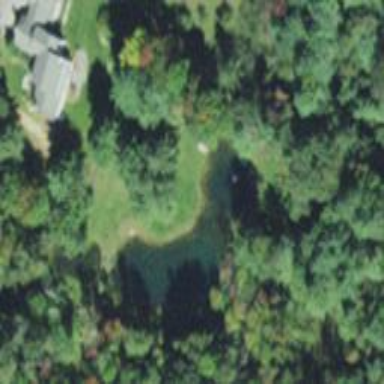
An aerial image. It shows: Peaceful pond surrounded by nature.